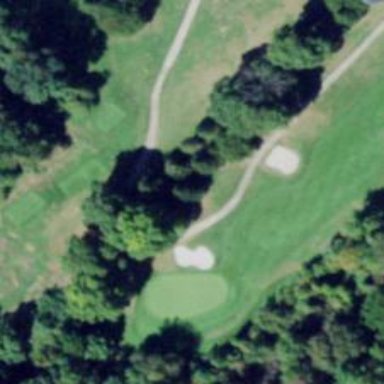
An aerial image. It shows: Asphalt path designated as golf cartpath.